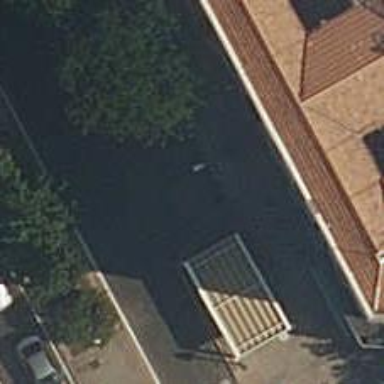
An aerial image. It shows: Bicycle rental facility.